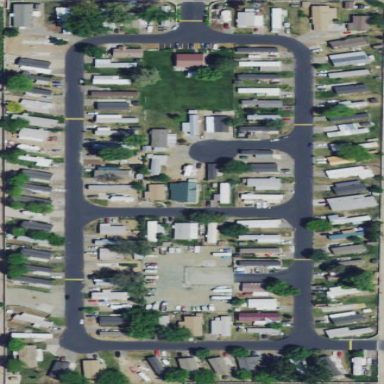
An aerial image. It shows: Residential area designated as trailer park.